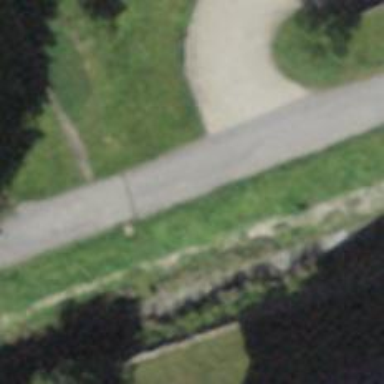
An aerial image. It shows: Residential road with pebblestone surface.